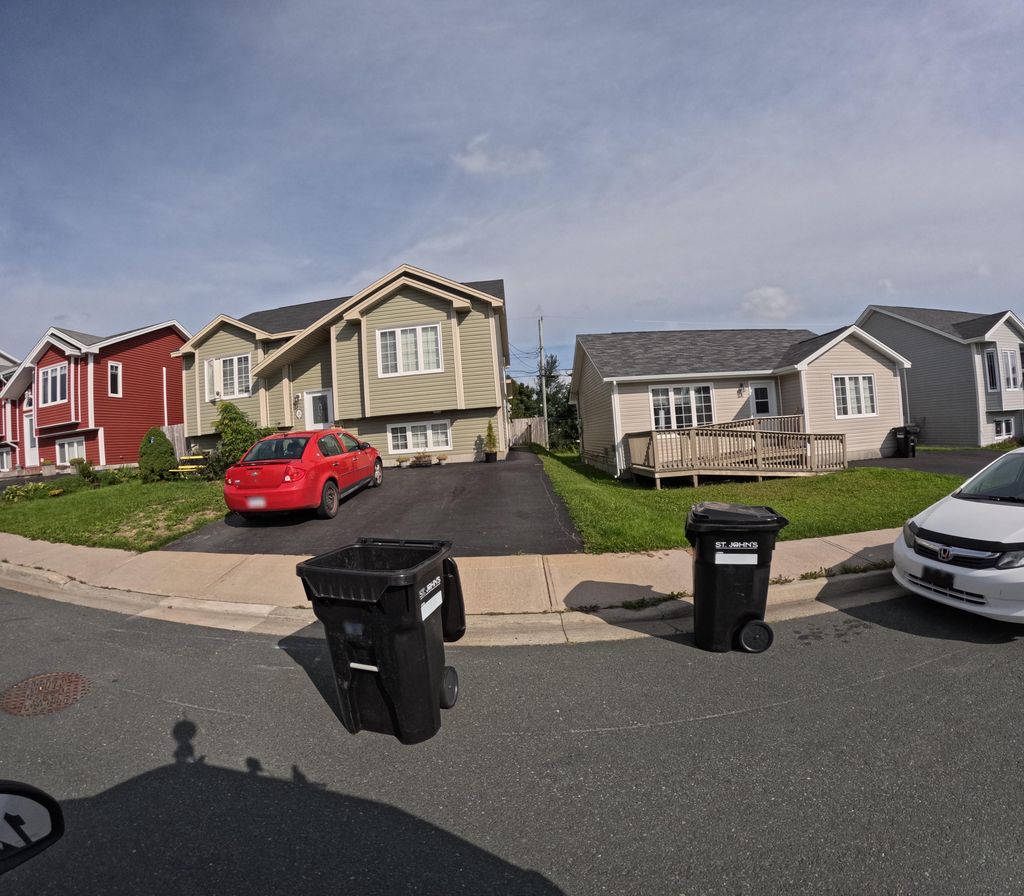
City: st_johns